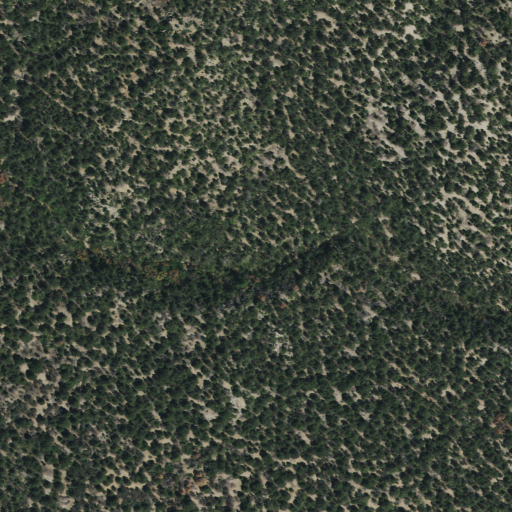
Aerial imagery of valley in Utah named Beaumont Canyon containing only evergreen forest